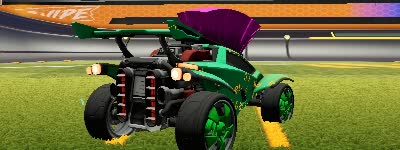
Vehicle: octane